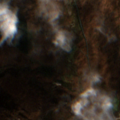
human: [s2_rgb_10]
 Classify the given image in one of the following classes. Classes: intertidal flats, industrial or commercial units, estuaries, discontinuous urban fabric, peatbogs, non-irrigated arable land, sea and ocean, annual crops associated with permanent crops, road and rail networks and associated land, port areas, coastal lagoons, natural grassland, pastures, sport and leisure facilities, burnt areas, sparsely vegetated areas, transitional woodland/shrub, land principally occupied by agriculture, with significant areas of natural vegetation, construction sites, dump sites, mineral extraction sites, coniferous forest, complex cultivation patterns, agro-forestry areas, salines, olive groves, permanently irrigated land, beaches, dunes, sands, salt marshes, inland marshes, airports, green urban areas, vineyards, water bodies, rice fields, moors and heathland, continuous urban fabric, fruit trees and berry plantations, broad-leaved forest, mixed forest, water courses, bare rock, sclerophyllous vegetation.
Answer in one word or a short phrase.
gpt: coniferous forest, natural grassland, moors and heathland, peatbogs